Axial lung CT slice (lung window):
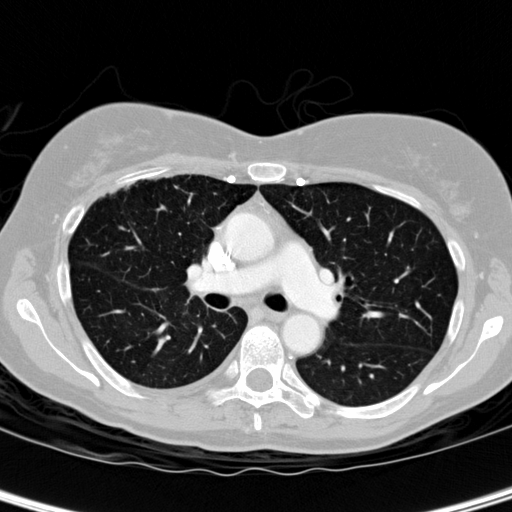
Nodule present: no